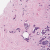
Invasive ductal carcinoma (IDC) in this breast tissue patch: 0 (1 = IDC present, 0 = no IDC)